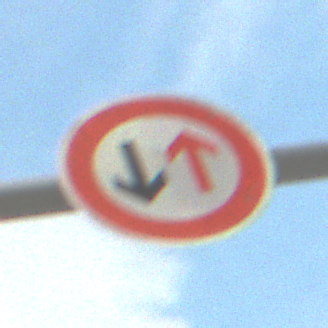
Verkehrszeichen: VorrangDesGegenverkehrs
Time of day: MorningAfternoon
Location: Outdoor (Suburban)
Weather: PartlyCloudy
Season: NotSpecified
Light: Natural